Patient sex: M
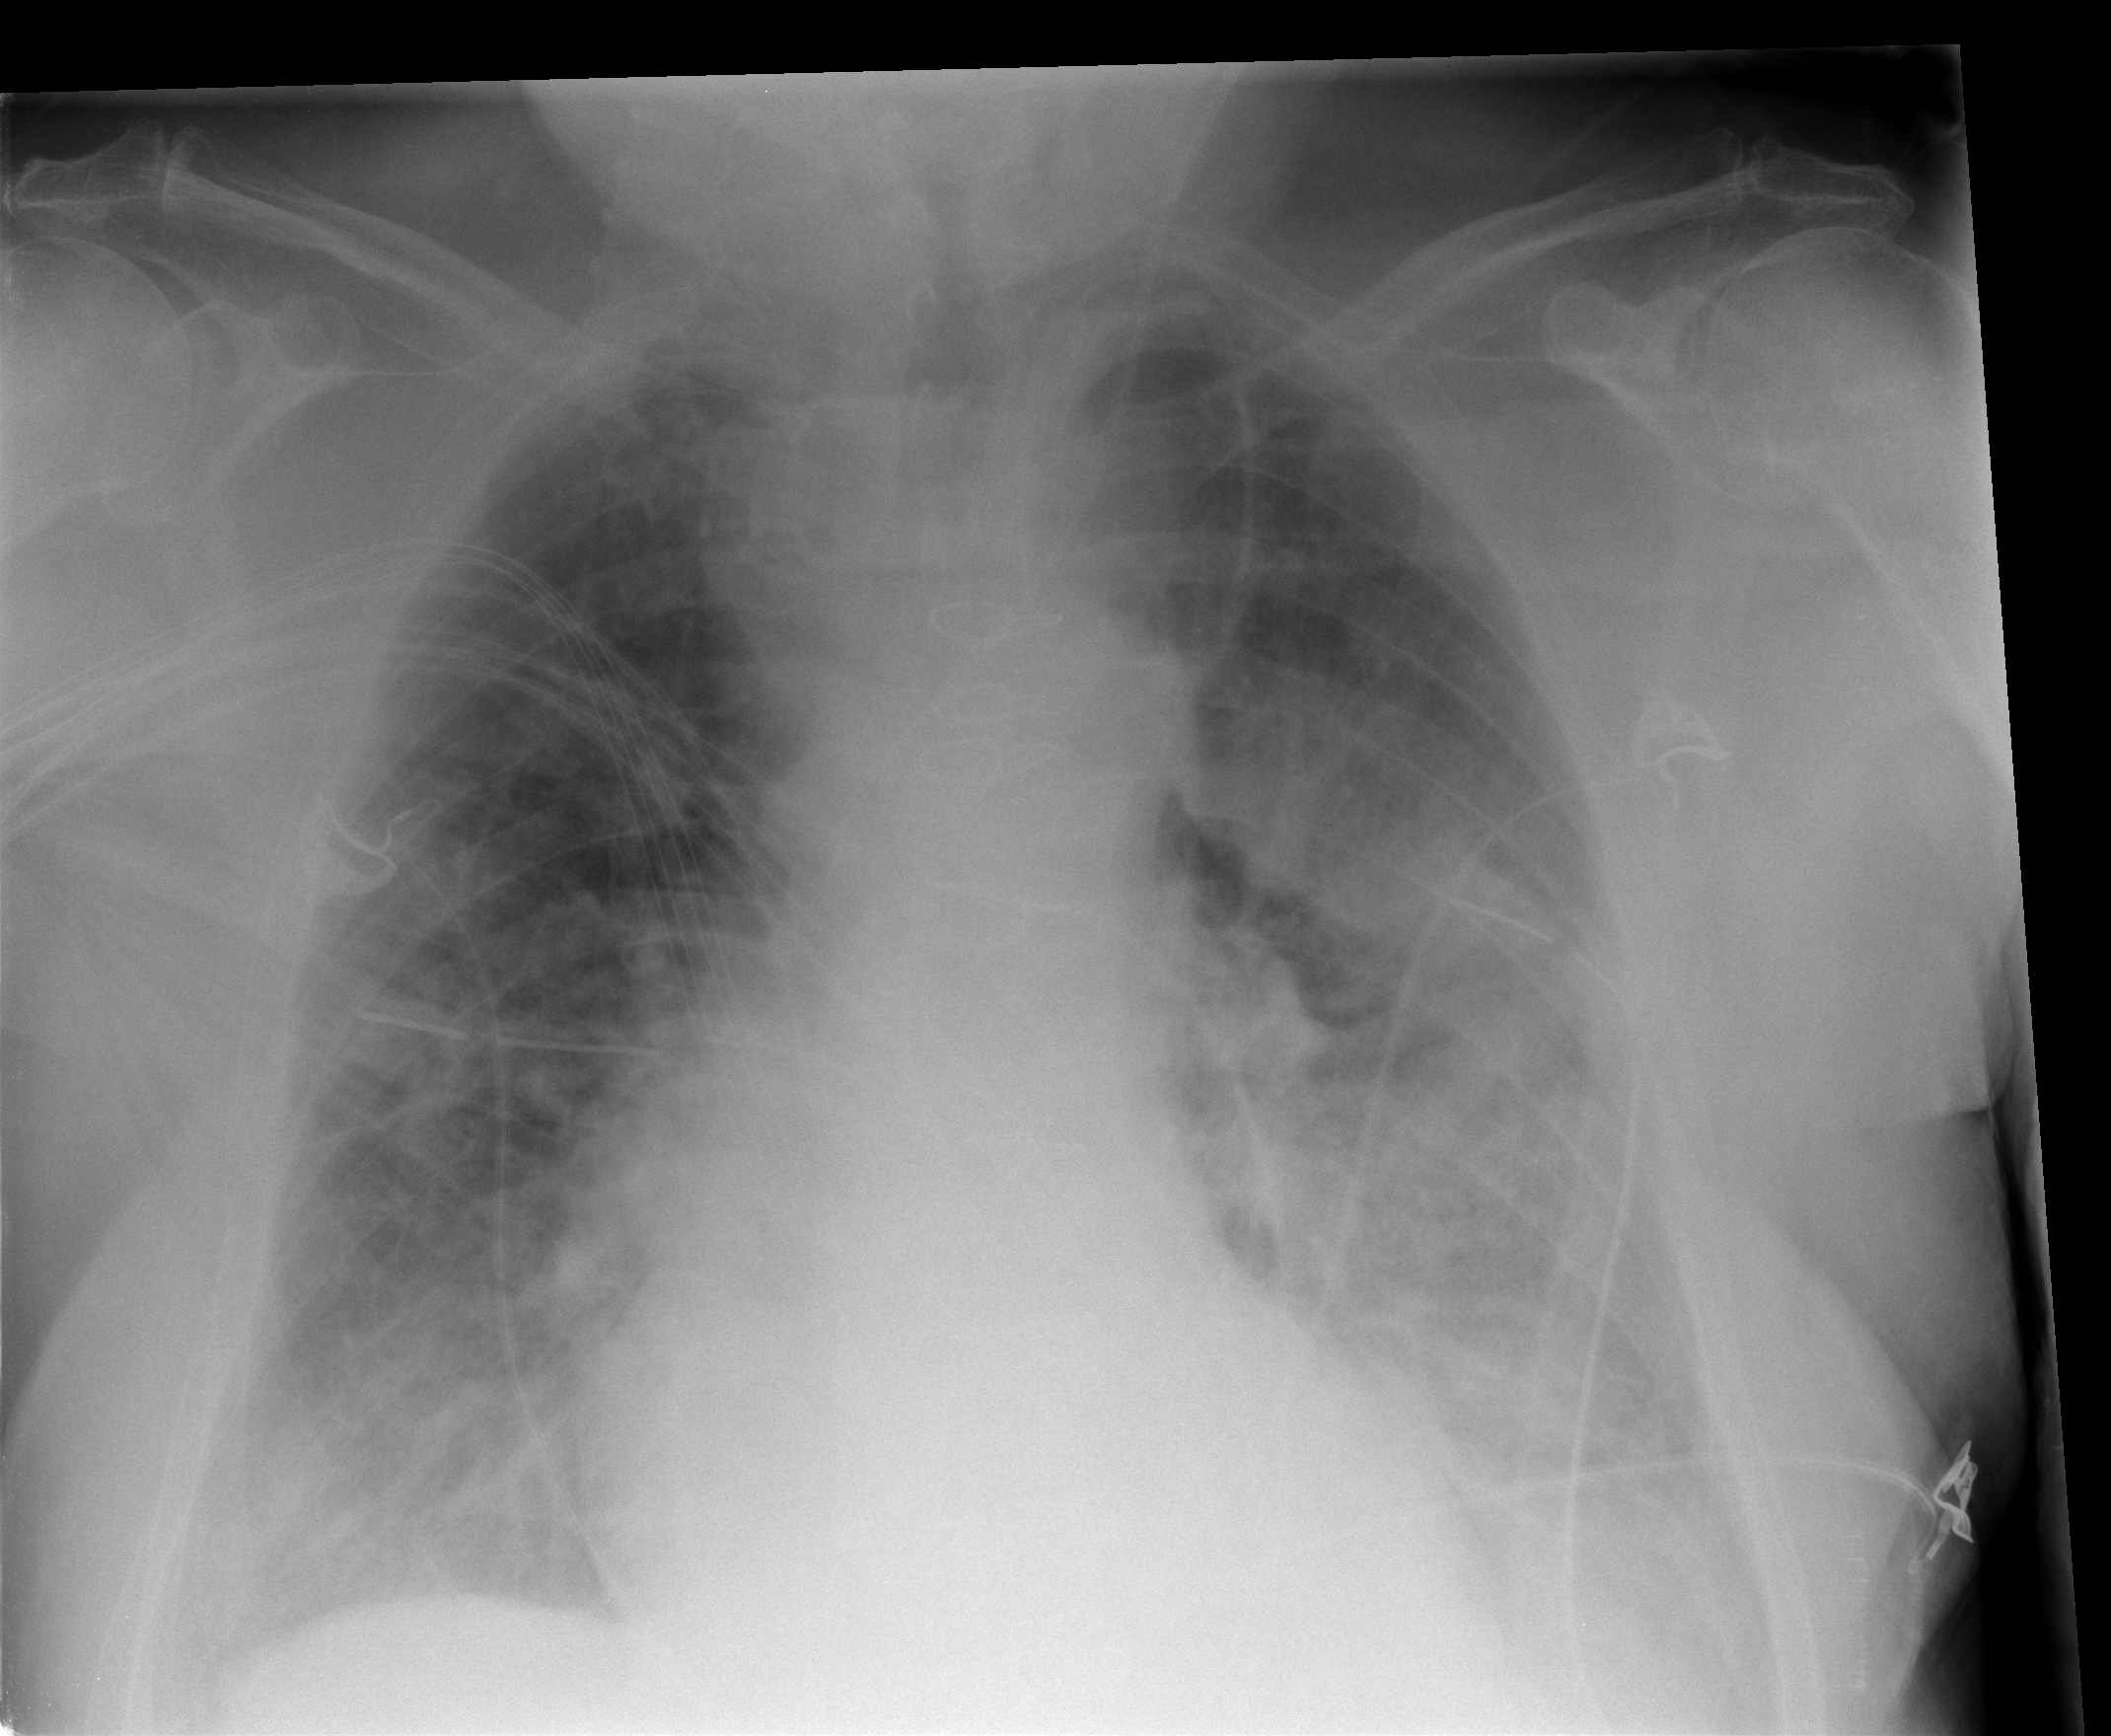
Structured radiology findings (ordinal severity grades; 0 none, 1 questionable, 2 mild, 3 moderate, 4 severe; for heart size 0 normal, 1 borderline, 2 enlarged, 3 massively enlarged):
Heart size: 0
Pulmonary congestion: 2
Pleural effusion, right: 2
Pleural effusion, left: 2
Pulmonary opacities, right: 3
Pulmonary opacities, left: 3
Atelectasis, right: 2
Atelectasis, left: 2